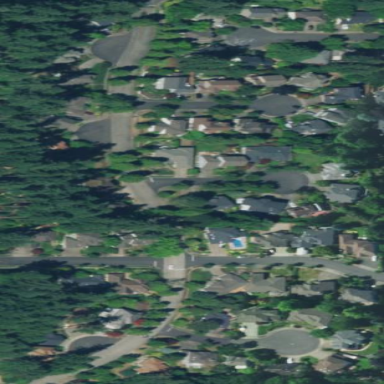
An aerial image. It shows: This residential area consists of single-family homes.